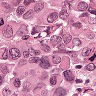
Metastatic tissue present: yes